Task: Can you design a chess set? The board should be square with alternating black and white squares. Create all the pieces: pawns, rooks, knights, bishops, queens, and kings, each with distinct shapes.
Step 5048:
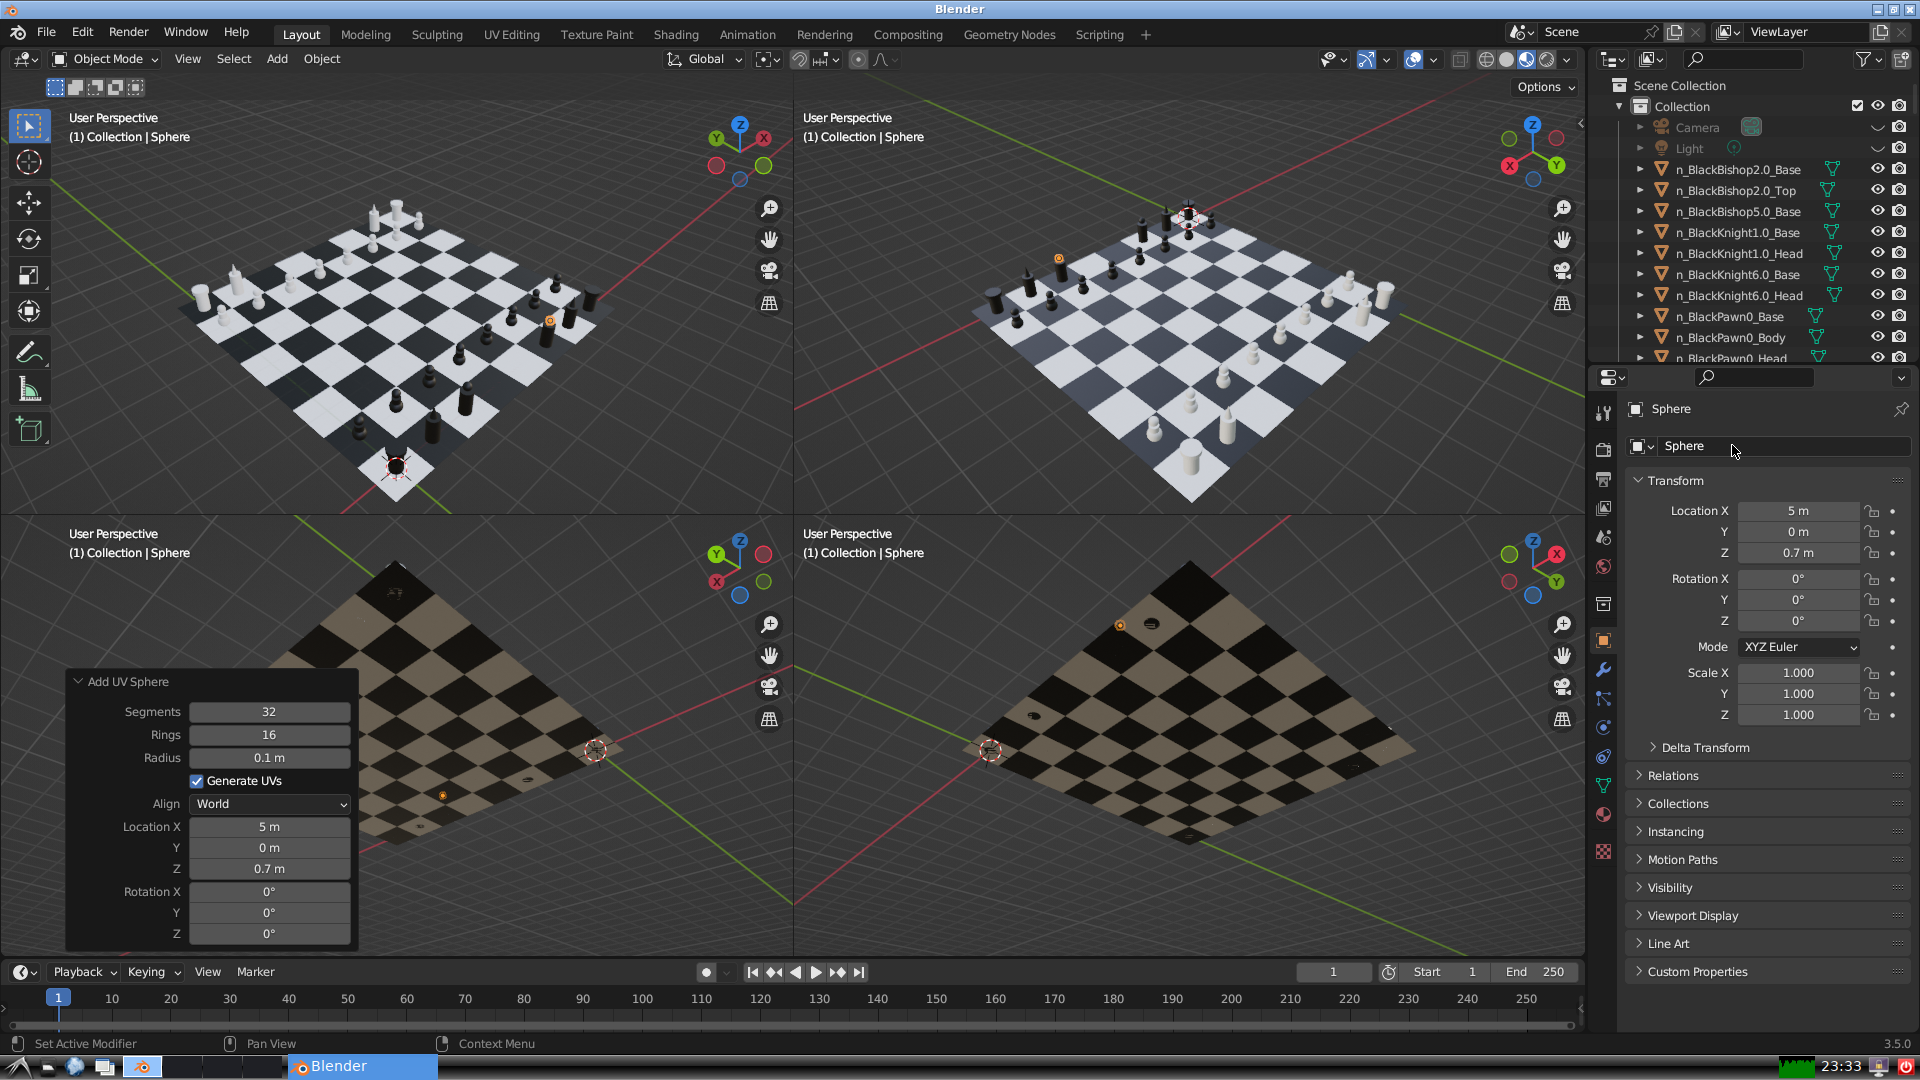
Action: click: no